Question: Hi i have this folder structure:

I'm using composer for autoloading my files but it is dont work .. i do it first time and i dont know how to implement this.
My composer.json
'''
{
"name": "Some name",
"description": "Some Framework",
"minimum-stability": "stable",
"license": "proprietary",
"authors": [
{
"name": "Some names of authors",
"email": "some@gmail.com"
}
],
"autoload": {
"psr-4": {
"Apison": "/../sdk/"
}
}
'''
}
And my index.php
'''
<?php
require_once 'vendor/autoload.php';
$app = new \Apison\Sdk\App();
'''
When i update my composer it will write: Nothing to load and PHP will catch exeption on line with '$app = new \Apison\Sdk\App();'
Thanks for your tips
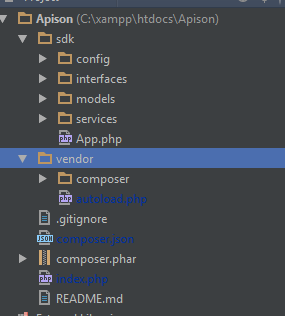
Answer: namespaces need '\':
'''
"Apison\": "../sdk"
'''
documentation:
<URL>
---
Based on our chat, the solution is this:
'''
"autoload": {
"psr-4": {
"Apison\Sdk\": "sdk"
}
}
'''
Then the namespaces and file structure was changed to comply with the <URL> standard